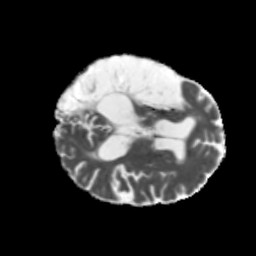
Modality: MD
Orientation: axial
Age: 51
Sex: male
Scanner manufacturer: siemens
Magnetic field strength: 3 T
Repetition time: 5.47 s
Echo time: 0.0854 s